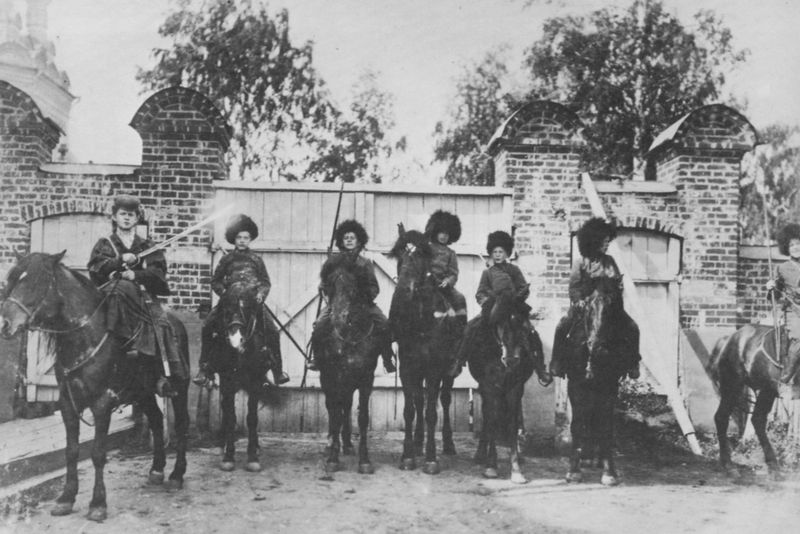
Titel: Jugendliche Wächter vor dem Fabriktor
Künstler: Russischer Photograph
Schlagwörter: blätter, dunkel, laub, weiß, bäume, menschen, grau, hell, hüte, licht, männer, schwarz, tür, tiere, mützen, steine, wache, pflanzen, pferd, pferde, reiter, ausritt, fell, hufe, sattel, zaumzeug, zügel, bogen, türen, jungen, russland, mauer, backstein, hof, türe, weis, lanze, soldaten, tor, pfosten, foto, fotografie, photographie, bögen, eingang, eingänge, türme, torbogen, jungs, mauerwerk, asien, schwarz weiß, säbel, tore, backsteinmauer, klinker, sieben, einfahrt, fellmütze, pelzmütze, stange, aufbruch, fellmützen, aufnahme, holztor, husaren, olz, kosaken, pelzmützen, zieger